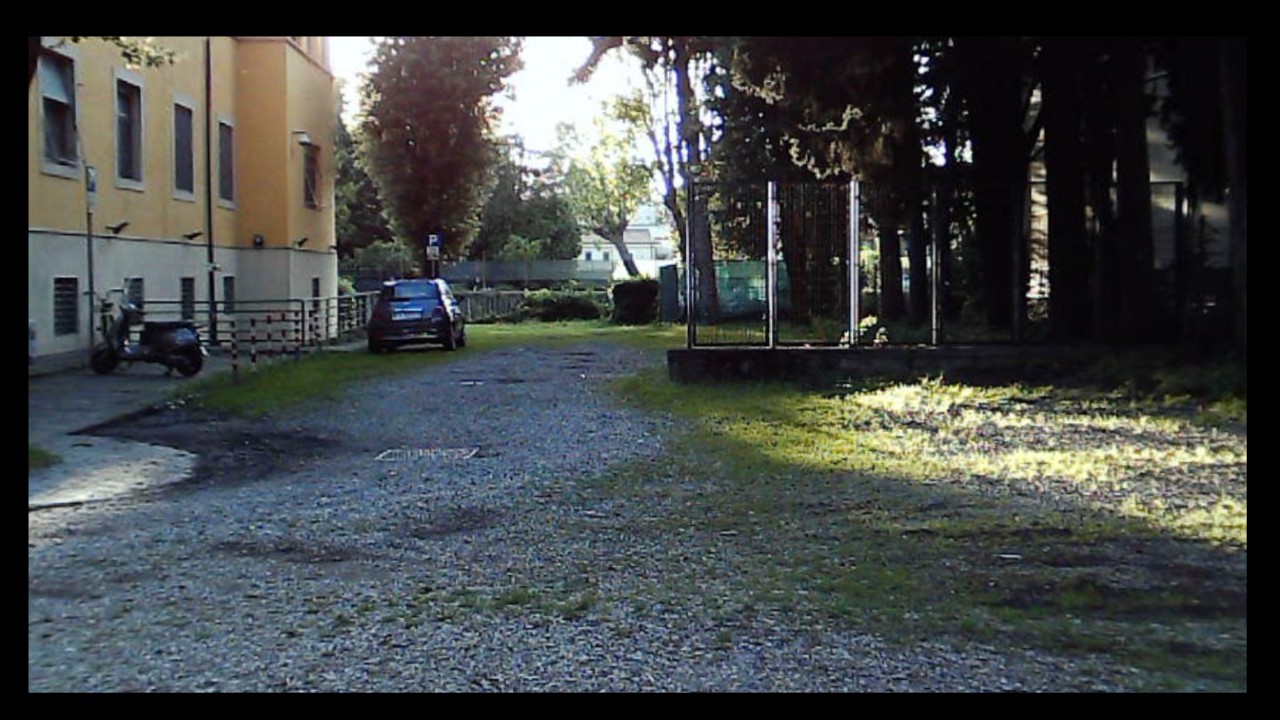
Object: Betafpv air75